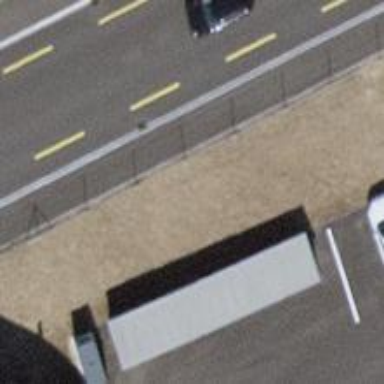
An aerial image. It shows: Asphalt sidewalk along the footway.